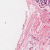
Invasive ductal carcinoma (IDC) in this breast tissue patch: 0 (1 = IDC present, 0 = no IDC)